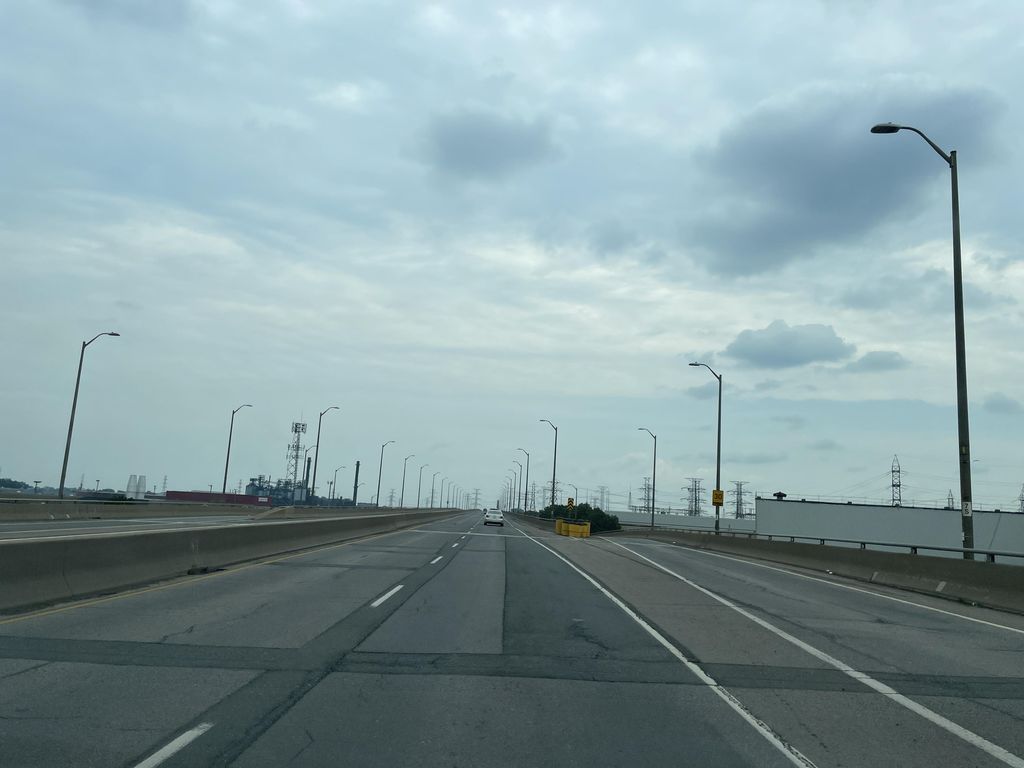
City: hamilton